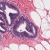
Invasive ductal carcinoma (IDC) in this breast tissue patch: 0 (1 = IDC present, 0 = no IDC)